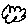
Label: cloud